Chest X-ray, PA view. Patient: 55 years old, sex M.
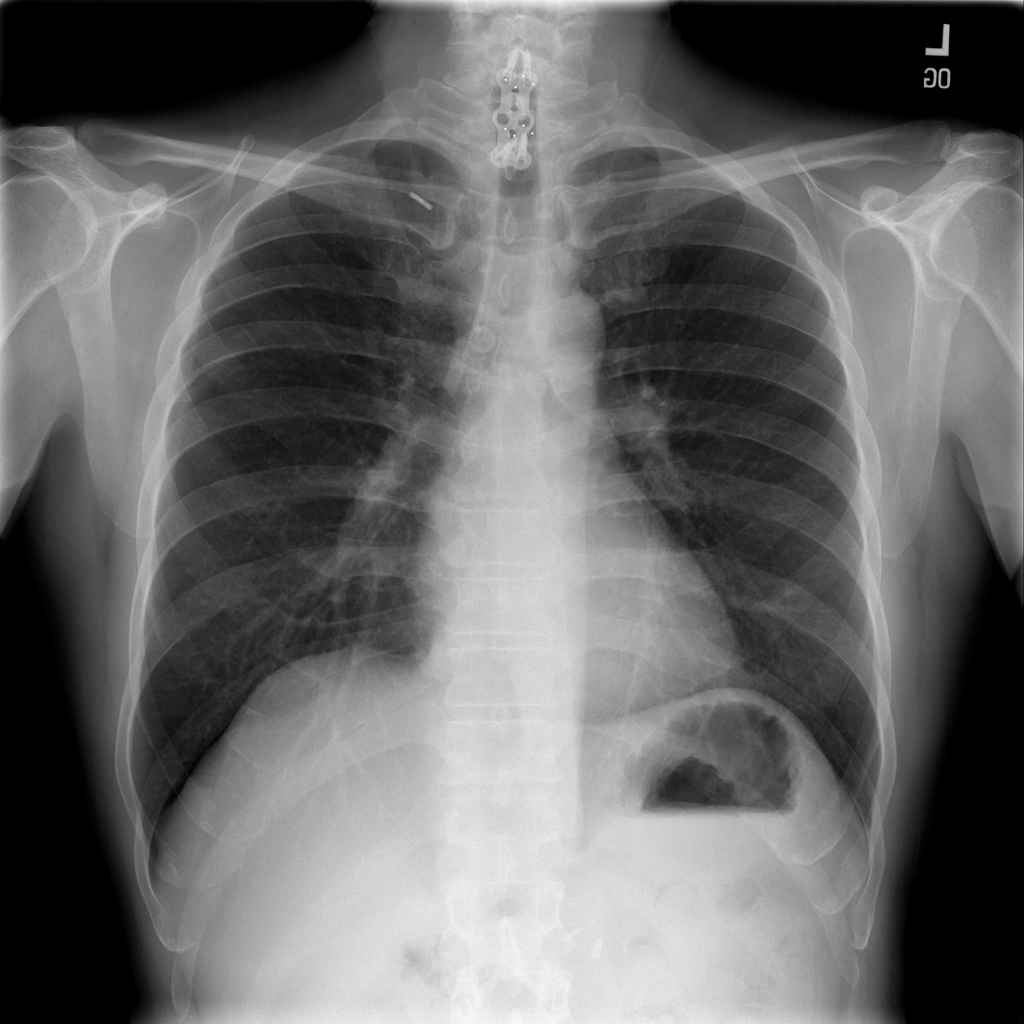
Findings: Infiltration